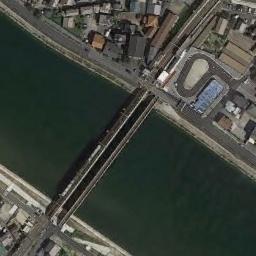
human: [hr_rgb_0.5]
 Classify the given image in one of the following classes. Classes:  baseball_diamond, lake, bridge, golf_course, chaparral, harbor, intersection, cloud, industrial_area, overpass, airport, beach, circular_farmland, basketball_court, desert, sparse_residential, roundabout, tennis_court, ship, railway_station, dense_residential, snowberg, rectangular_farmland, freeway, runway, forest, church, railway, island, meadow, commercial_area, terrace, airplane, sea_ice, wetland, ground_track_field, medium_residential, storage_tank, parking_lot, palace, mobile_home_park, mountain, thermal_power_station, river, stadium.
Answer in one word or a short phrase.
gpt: bridge